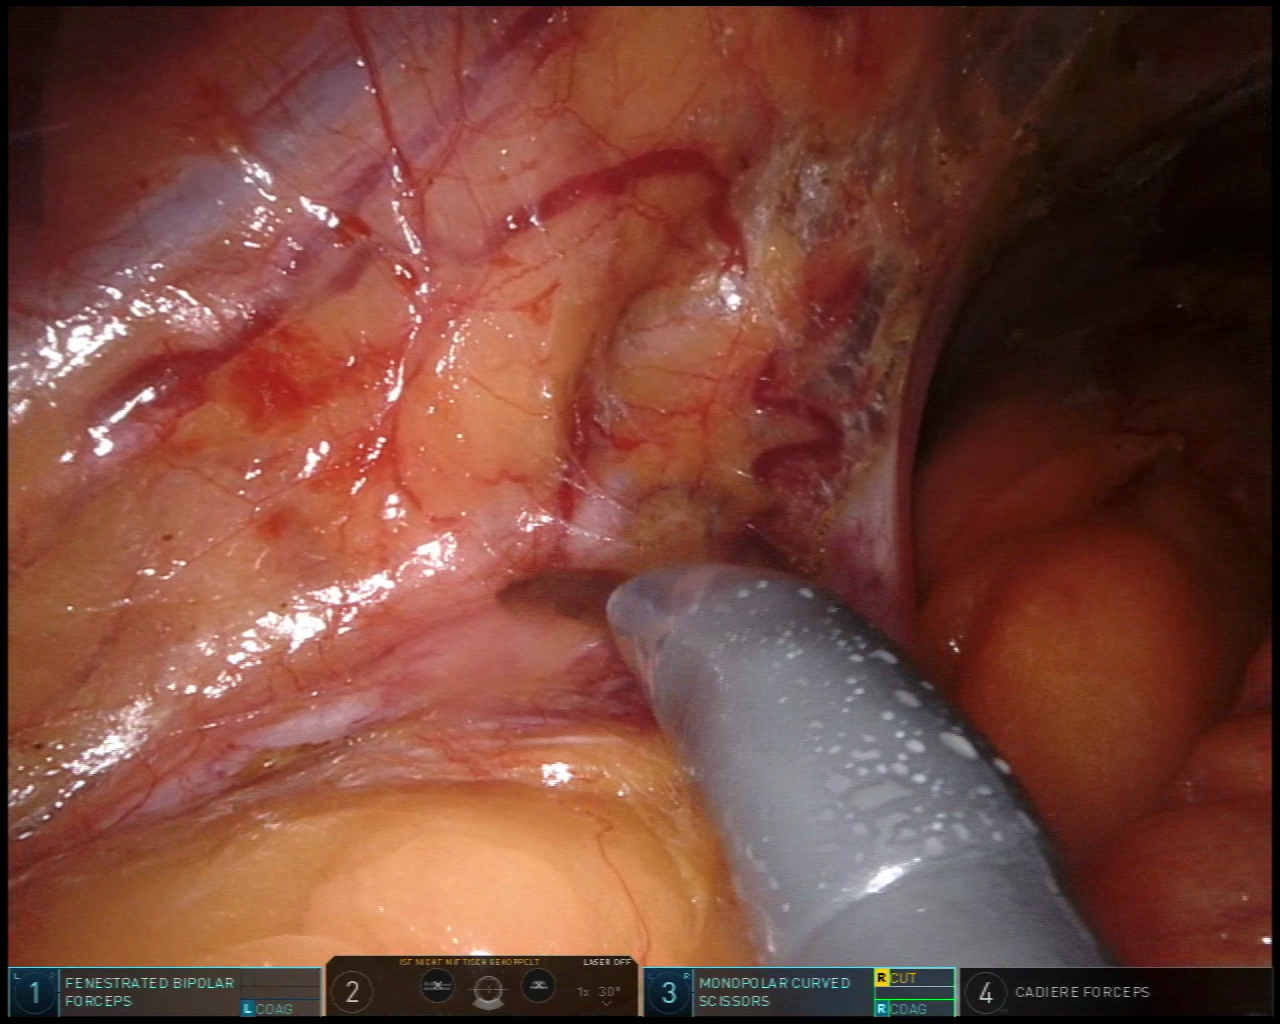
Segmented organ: ureter
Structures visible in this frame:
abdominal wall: no
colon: no
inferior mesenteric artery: no
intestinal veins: no
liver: no
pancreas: no
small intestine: no
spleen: no
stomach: no
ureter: yes
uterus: no
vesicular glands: no